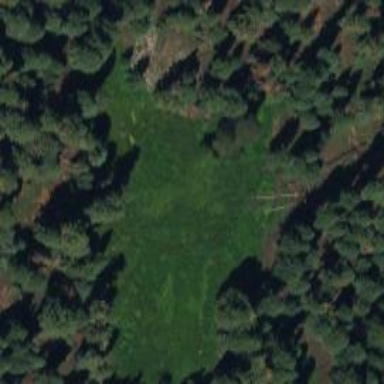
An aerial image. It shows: Wet meadow characterized by grassland vegetation.